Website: apple
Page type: address-validator
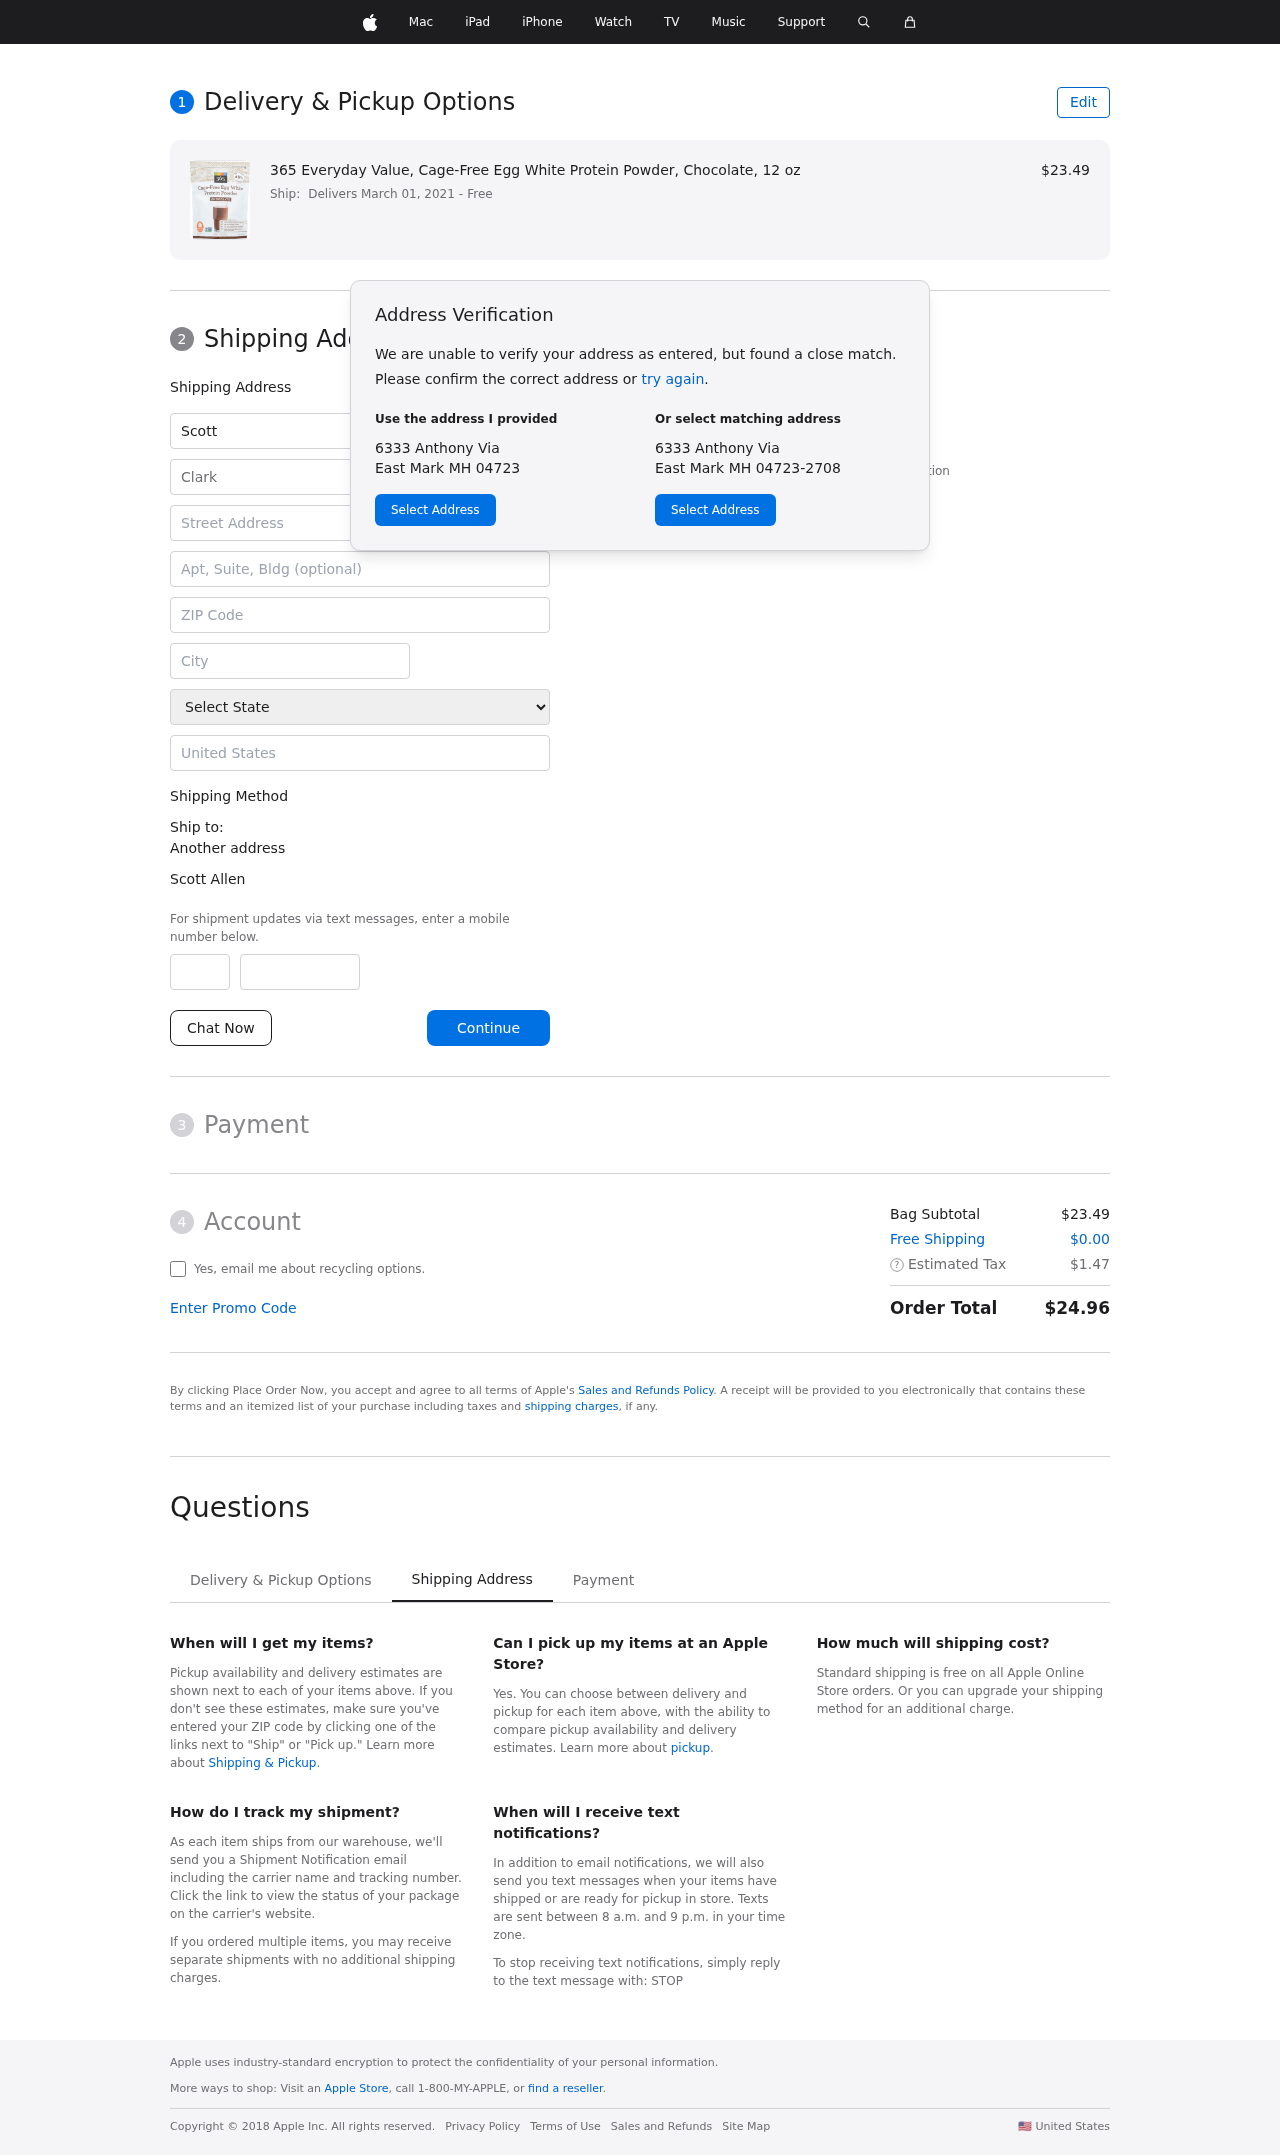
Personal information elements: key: PII_CITY
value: East Mark
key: PII_COMPANY
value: Clark Ltd
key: PII_COUNTRY
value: United States
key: PII_FIRSTNAME
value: Scott
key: PII_FULLNAME
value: Scott Allen
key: PII_LASTNAME
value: Allen
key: PII_PHONE_AREA
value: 385
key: PII_PHONE_SUFFIX
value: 4209
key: PII_POSTCODE
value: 04723
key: PII_STATE
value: MH
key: PII_STREET
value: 6333 Anthony Via
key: PII_CITY_STATE_ZIP
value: East Mark MH 04723
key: PII_STATE_ABBR
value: MH
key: PII_POSTCODE_FULL
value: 04723
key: PII_POSTCODE_NUMERIC
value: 4723
Product elements: key: PRODUCT1_NAME
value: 365 Everyday Value, Cage-Free Egg White Protein Powder, Chocolate, 12 oz
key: PRODUCT1_PRICE
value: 23.49
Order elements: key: ORDER_DELIVERY_DATE
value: Delivers March 01, 2021
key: ORDER_SUBTOTAL
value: $23.49
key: ORDER_SHIPPING_COST
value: $0.00
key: ORDER_TAX
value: $1.47
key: ORDER_TOTAL
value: $24.96